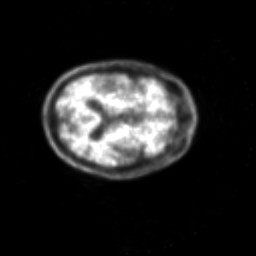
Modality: PET
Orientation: axial
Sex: male
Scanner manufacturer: siemens